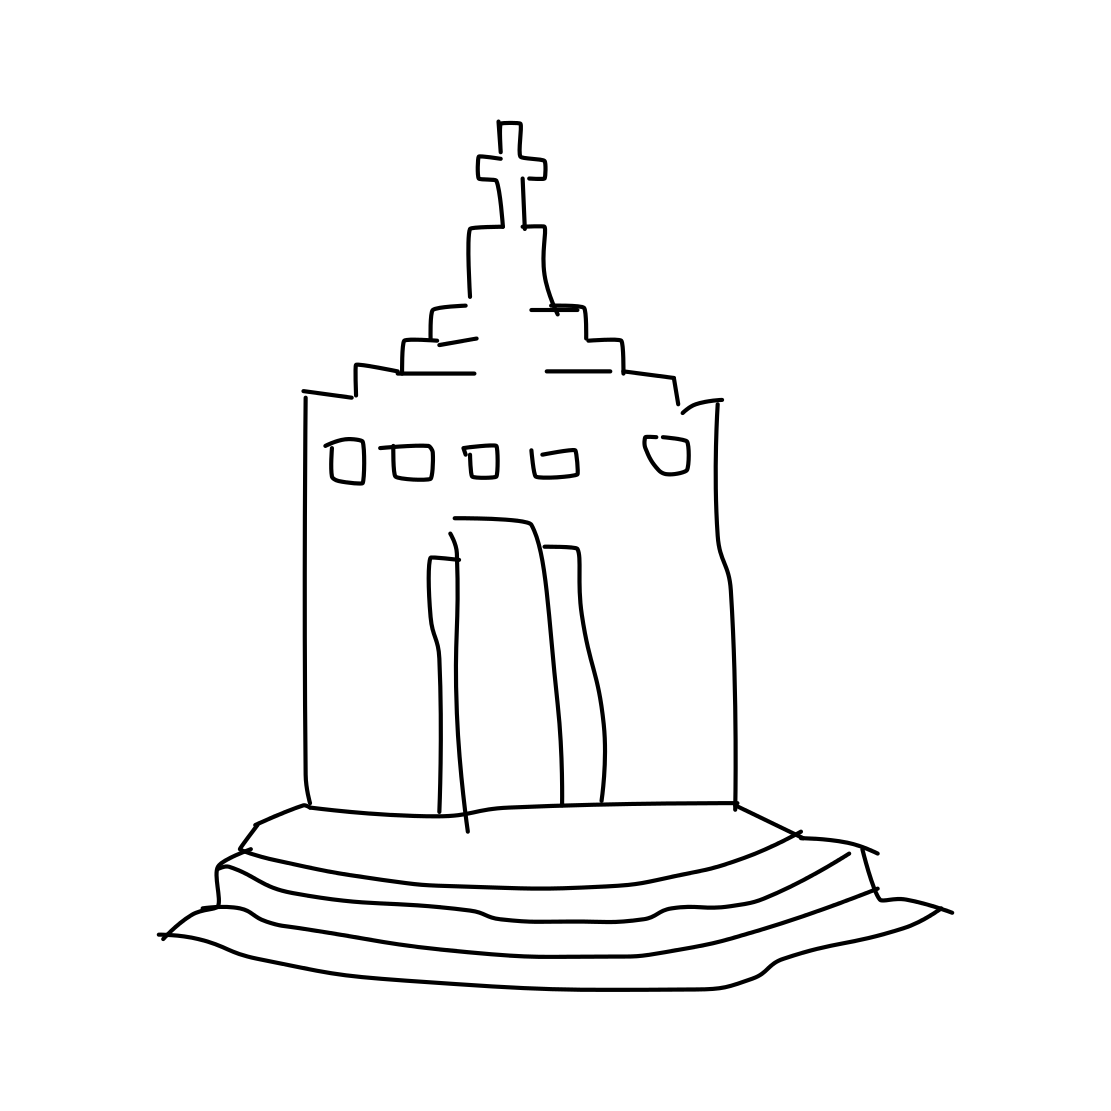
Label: church